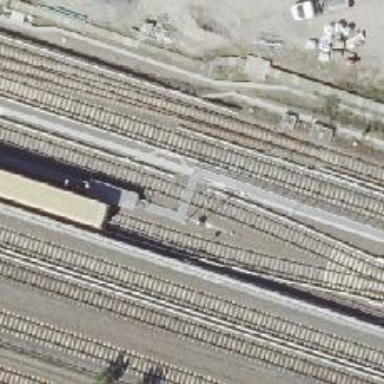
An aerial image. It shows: Crossing for the railway.